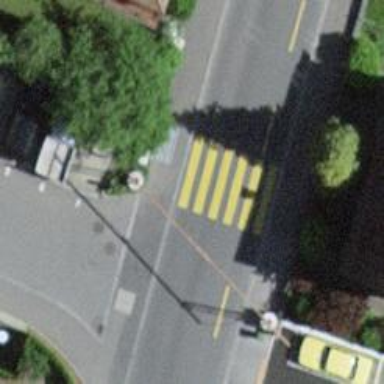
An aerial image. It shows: Uncontrolled crossing on the road.